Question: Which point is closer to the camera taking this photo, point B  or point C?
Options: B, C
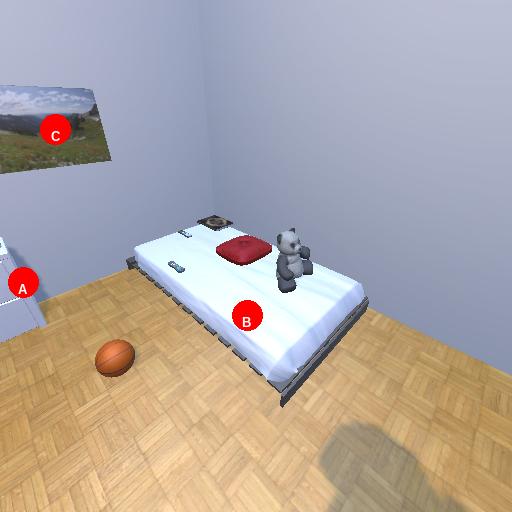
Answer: B